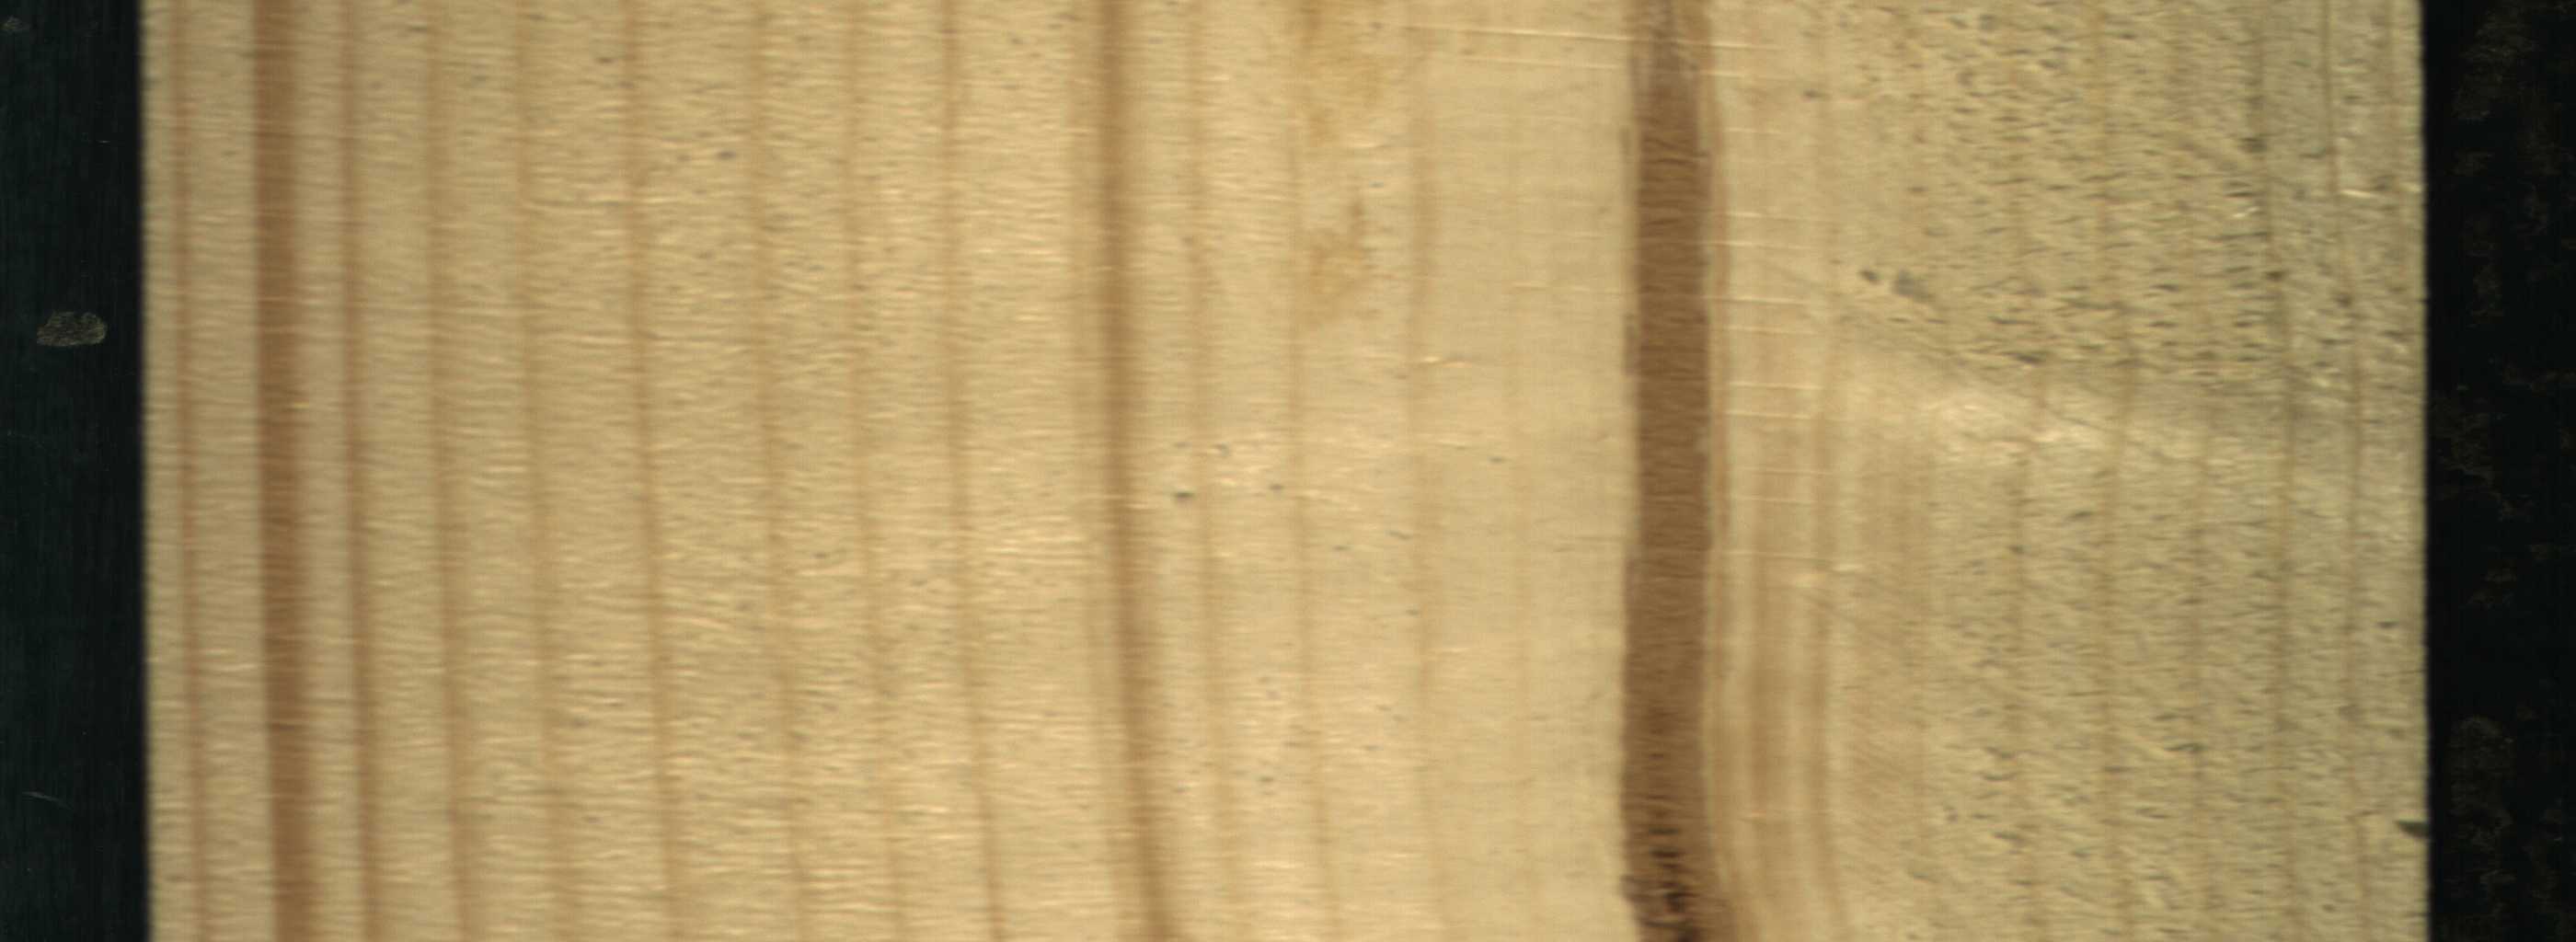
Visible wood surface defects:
Marrow